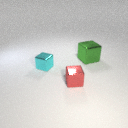
small cyan metal cube to the left of small red metal cube